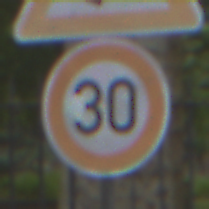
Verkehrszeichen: Geschwindigkeit30
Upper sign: AmphibienwanderungLinks
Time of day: MorningAfternoon
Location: Outdoor (Urban)
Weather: Overcast
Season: NotSpecified
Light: Natural